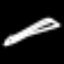
Label: pencil